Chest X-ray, PA view. Patient: 61 years old, sex M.
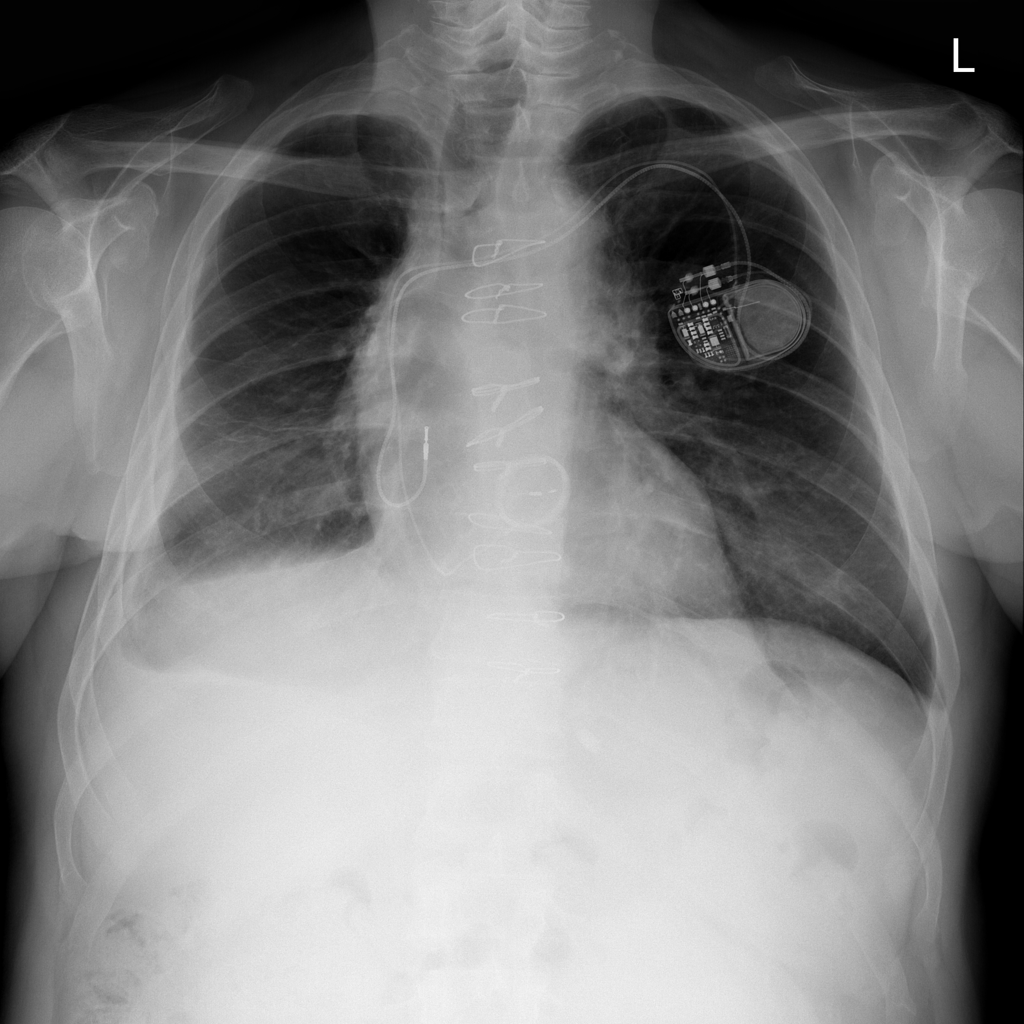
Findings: Infiltration, Pleural_Thickening